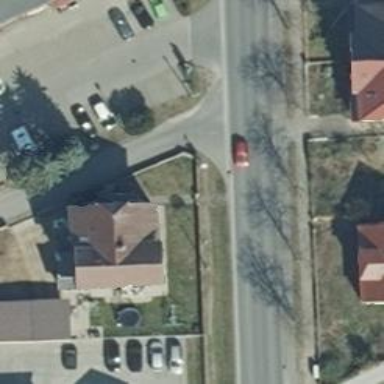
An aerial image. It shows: Road with "give way" sign.